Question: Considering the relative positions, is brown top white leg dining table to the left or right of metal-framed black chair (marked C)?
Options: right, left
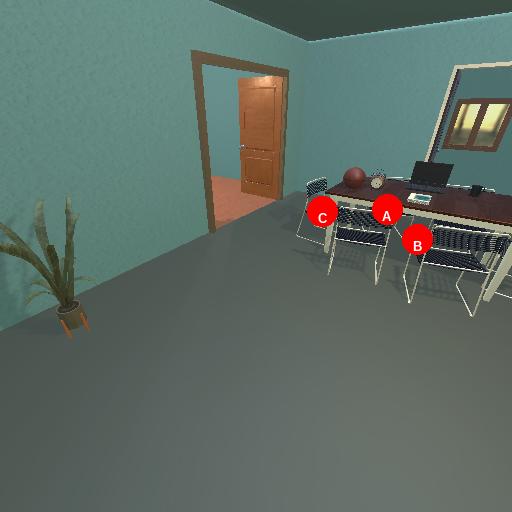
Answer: right